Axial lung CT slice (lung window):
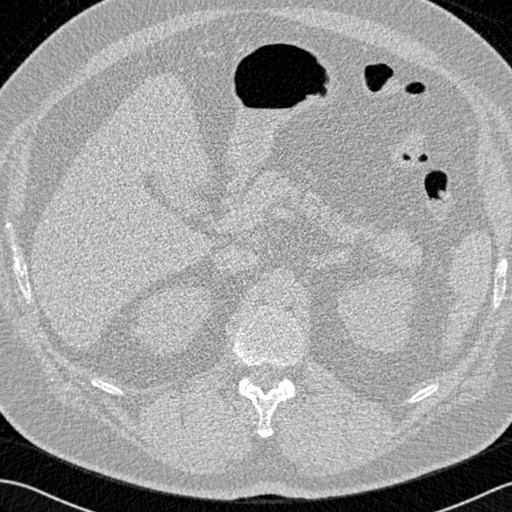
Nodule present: no